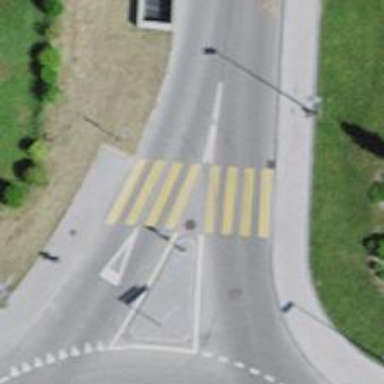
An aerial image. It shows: Marked footway crossing with asphalt surface. There is crossing island present.